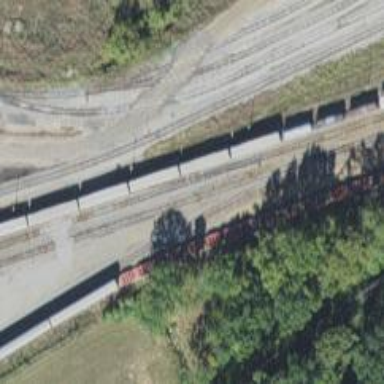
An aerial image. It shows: Railway yard in service.